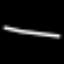
Label: line